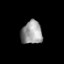
Tissue: prostate
Cell type: T cells
Senescence score: 0.3537
Nuclear area (px): 476
Mean DAPI intensity: 154.962